Interaction volume radius: 10 \u00c5
Interaction volume height: 20 \u00c5
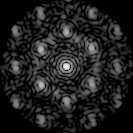
Disorder parameter: 0.5014